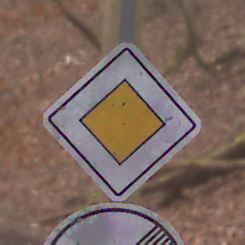
Verkehrszeichen: Vorfahrtsstrasse
Zusatzzeichen unten: EndeUeberholverbot
Umgebung: Outdoor, Nature
Tageszeit: Midday
Wetter: Overcast
Licht: Natural
Jahreszeit: Autumn
Kontrast: LowContrast